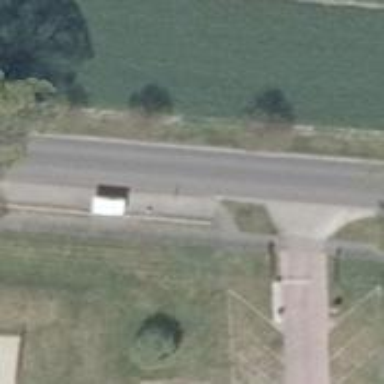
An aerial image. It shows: Bus stop with shelter.